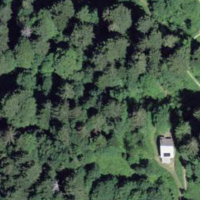
EUNIS habitat code: 44
Species observed at this site:
Sedum album